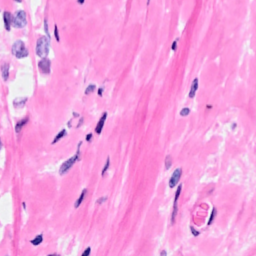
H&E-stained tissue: Breast